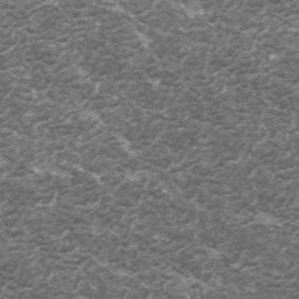
Label: frost